Question: I made a soft body ball int box2d that looks like that:

Every point of the circle is a box2d body and every line is a distance joint.
How can i roll it? I don't want to change the world gravity and just let it roll , I want it to start spinning from the center (not every circle point independent).
I just need the geeneral idea ,not code.
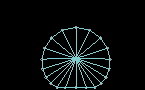
Answer: The general idea is to apply the right force to each body. If you want rotation - these forces are normals to the vectors from the center of the ball to the center of the body.